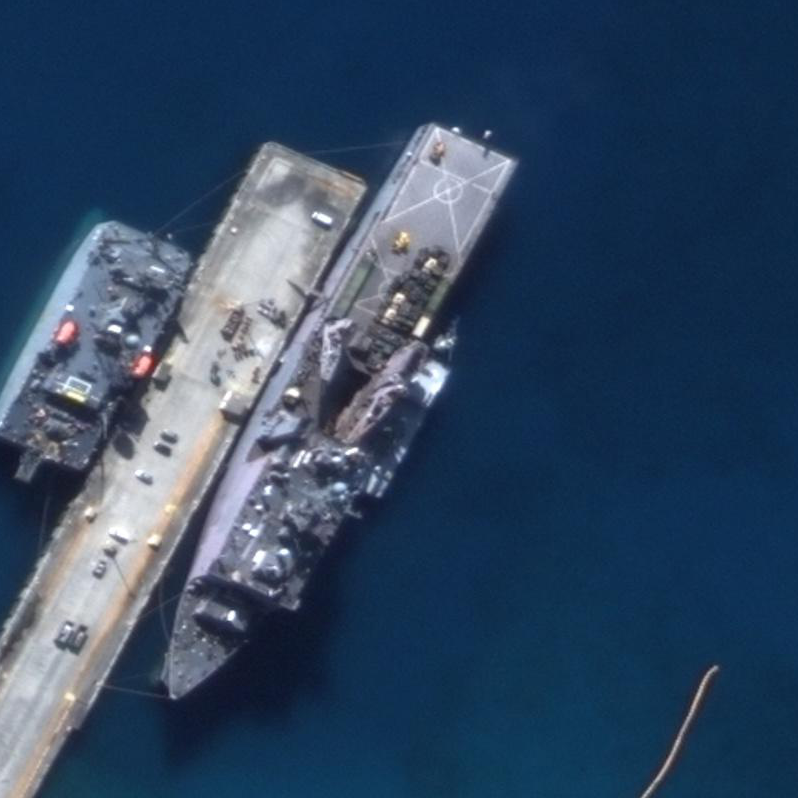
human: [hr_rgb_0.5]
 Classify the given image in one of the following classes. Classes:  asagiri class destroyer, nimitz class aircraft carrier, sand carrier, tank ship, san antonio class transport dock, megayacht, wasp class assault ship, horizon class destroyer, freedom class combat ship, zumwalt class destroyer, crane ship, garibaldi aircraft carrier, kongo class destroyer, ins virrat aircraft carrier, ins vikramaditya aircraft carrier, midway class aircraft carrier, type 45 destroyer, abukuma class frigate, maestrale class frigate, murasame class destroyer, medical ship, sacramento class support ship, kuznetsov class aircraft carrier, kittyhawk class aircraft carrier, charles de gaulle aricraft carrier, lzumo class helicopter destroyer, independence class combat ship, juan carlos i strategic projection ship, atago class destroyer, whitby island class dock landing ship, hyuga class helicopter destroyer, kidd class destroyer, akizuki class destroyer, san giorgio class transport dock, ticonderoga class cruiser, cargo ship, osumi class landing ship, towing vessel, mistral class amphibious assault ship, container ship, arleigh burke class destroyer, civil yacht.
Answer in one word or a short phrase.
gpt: Whitby Island class dock landing ship